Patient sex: F
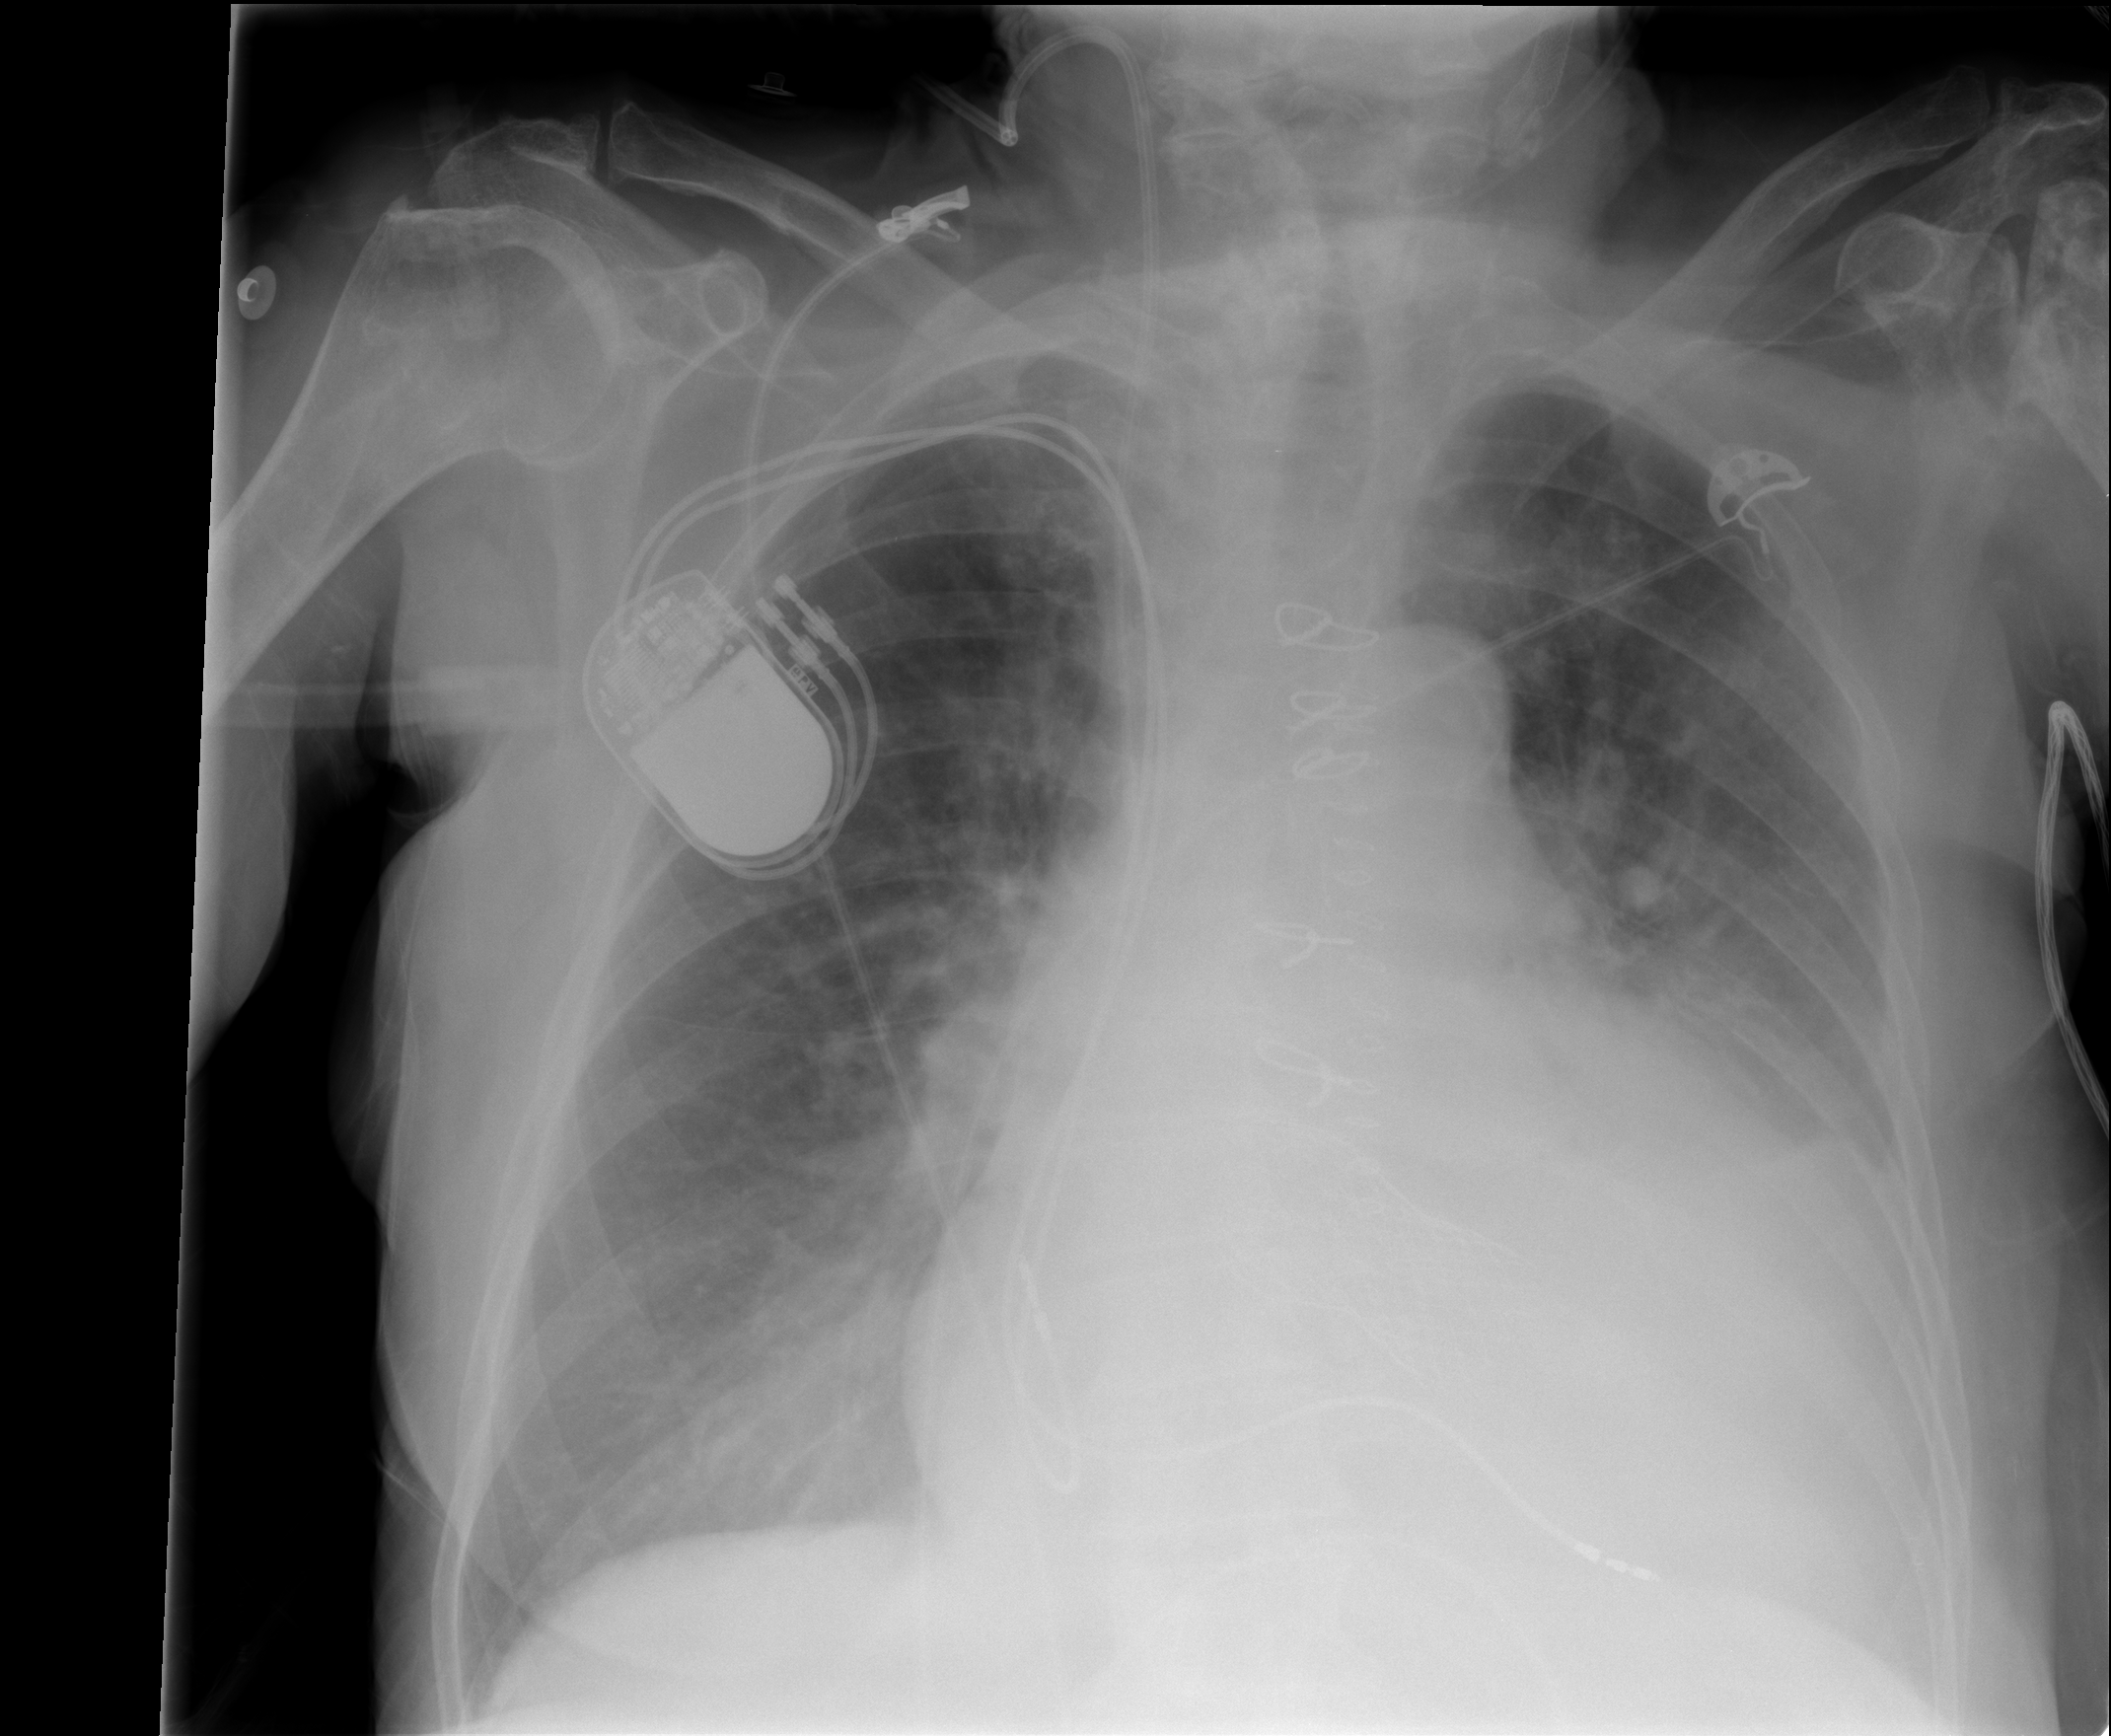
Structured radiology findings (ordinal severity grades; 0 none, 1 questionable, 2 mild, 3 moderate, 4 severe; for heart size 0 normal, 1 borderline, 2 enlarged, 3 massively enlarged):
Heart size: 3
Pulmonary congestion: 2
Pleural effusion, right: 2
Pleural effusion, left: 3
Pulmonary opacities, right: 0
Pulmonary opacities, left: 0
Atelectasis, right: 3
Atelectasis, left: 2